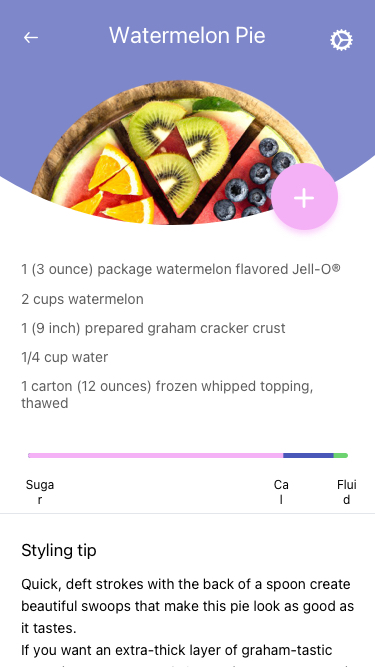
Text in this UI design:
Watermelon Pie
1 (3 ounce) package watermelon flavored Jell-O®
2 cups watermelon
1/4 cup water
1 (9 inch) prepared graham cracker crust
1 carton (12 ounces) frozen whipped topping,
thawed

Quick, deft strokes with the back of a spoon create beautiful swoops that make this pie look as good as it tastes.
If you want an extra-thick layer of graham-tastic crust, it's as easy as 1-2-3 to make your own: 1. Mix 1-1/2 cups graham cracker crumbs with 1/4 cup sugar and 1/3 cup melted butter. 2. Press into a pie plate. 3. Bake at 375 degrees until set, 8-10 minutes. Make sure to cool before filling.
Sugar
Cal
Fluid
Styling tip